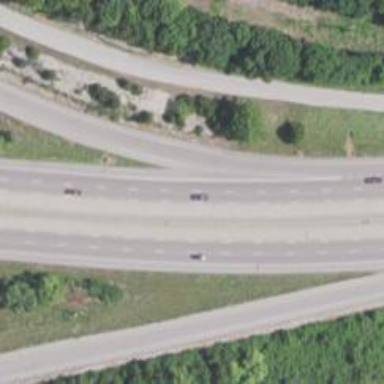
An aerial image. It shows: Asphalt motorway link.